Field crop: maize
Growth stage: 2
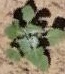
Species: chenopodium